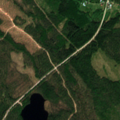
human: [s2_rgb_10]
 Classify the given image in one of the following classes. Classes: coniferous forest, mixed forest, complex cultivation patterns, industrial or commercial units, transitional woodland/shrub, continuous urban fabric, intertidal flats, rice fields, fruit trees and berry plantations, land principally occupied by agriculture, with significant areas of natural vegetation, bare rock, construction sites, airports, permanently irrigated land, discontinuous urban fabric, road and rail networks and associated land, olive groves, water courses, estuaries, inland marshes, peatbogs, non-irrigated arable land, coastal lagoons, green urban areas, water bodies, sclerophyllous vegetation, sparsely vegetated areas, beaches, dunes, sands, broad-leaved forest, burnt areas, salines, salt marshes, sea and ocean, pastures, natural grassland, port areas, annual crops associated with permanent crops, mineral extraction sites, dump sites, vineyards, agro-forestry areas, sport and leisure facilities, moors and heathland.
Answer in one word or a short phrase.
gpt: coniferous forest, mixed forest, transitional woodland/shrub